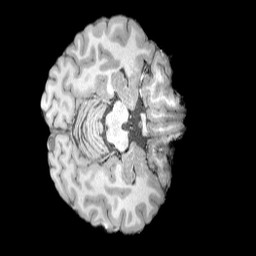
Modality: T1w
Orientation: axial
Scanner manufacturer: siemens
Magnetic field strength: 3 T
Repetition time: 2.08 s
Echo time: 0.00464 s